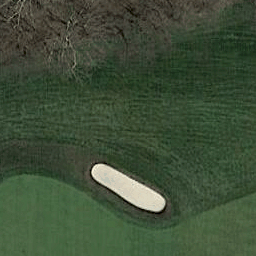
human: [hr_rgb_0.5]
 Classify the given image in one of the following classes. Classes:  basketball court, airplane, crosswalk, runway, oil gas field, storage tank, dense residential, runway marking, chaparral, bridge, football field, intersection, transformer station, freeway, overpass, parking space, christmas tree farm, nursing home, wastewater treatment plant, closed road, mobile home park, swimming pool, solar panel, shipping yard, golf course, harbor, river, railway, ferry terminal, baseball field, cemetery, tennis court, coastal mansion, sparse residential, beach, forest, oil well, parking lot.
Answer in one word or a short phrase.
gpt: golf course